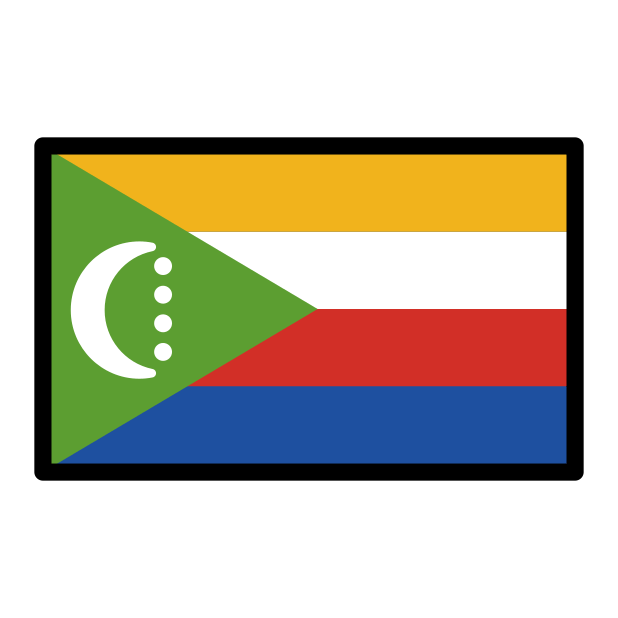
flag: Comoros